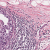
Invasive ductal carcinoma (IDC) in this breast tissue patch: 0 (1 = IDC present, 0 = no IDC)